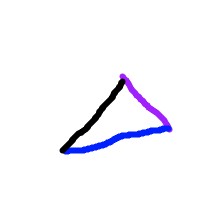
Shape: triangle